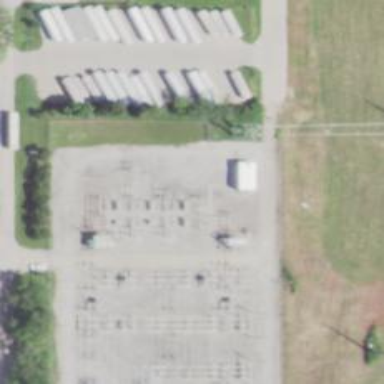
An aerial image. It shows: Distribution level power substation surrounded by fence.